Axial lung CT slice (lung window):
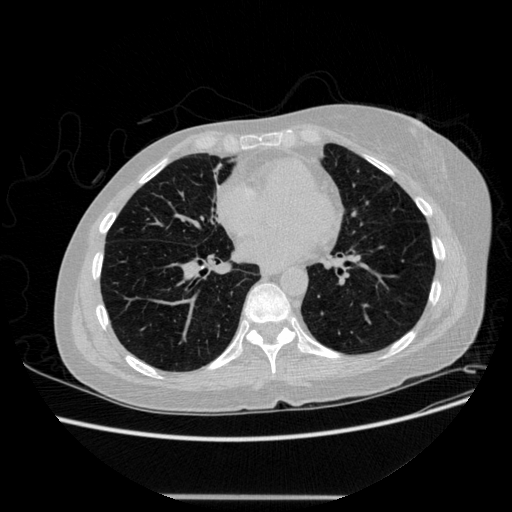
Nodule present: no